Question: I'm trying to understand how autolayout works under XCode6, but there's a lot of mysterious things that runs away from my mind. Autolayout and constraints philosofy can be very hard to learn, but I realized that life can be easier using these tools...
For your information, I need to build a chat view with a table (the messages) and a view containing a text field (the send message pane) nested in a UIView that is again nested in a UIScrollView, so I can shift up the scroll view as the keyboard appears under the textfield.
I read a lot of tutorials and watched a lot of video until I found the useful tutorial <URL>. There's a Xcode project in Github of what the tutorial explains, too.
In his tutorial, Mike Woelmer tells that
> One of the big pain points with the old way of setting up a
UIScrollView was communicating the content size to the scroll view. It
was fairly straightforward to calculate your content size if the
content in the UIScrollView was an image. But it was not as easy if
your scroll view included a mixed bag of buttons, labels, custom
views, and text fields. Lengthy code adjustments were needed to
reflect constant changes in device rotations and phone size
differences.
So Mike explains the way to adapt the UIView, using placeholder and forcing the view inside the scrollview to fits the device's screen, creating in viewDidLoad some NSLayoutConstraint:
> The solution is to look outside the scroll view and attach a
constraint to the view controller's main view. This cannot be done in
interface builder, so we will have to write some code. Interface
builder is still complaining, though, so we have to add a placeholder
width constraint to make it happy.
I tried to use parts of the code of the tutorial for my project, but I cannot get a working view controller for my needs (I always get errors).

Last but not least, I'm italian, so pardon for my english. If something is not clear enough, please leave me a comment.
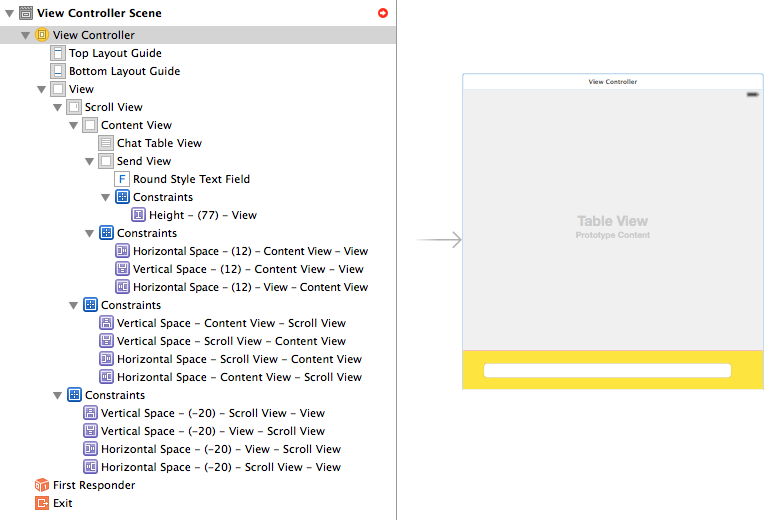
Answer: Basically you have to set both alignment and size constraints in order for Autolayout to take care of the rest for you. If you don't provide enough information you get warning. If you provide conflicting information you get errors.
You need basically to provide enough information for Autolayout to calculate the UIView frame property (i.e., x-position, y-position, width, height).
For example, by providing the distance constraints from the top, right, bottom, and left edges, Autolayout has enough information to draw that UIView's frame rectangle. But you could also provide just the distance constraints from the top and left edges and then provide a size and height constraint.
You can also configure the key constraints you need and then click 'resolve auto layout issues' and choose 'add missing constraints' though sometimes it doesn't give you what you want. It is better to understand that how Autolayout accomplishes what I described above.
If you mess up, it's usually easier to clear all the constraints and start over. Do it a few times and you'll get the hang of it.